Question: HTML
'''
<ul>
<li>Chapter One - This is chapter one text text text text text text text text</li>
</ul>
'''

How can I accomplish this?
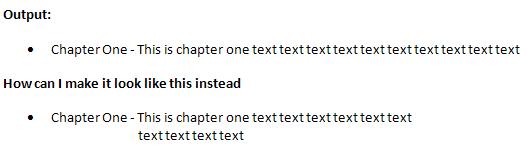
Answer: Use a definition list ('<dl>') instead of an unordered list:
'''
<dl>
<dt>Chapter One</dt>
<dd>This is chapter one text text text text text text text text</dd>
</dl>
'''
Now you can float both '<dt>' and '<dd>' left to bring them next to eachother and you can give '<dd>' a specific width.
Demo: <URL>